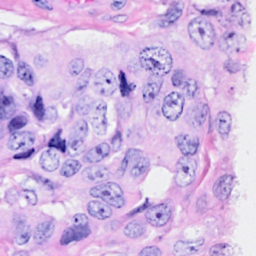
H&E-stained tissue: Breast